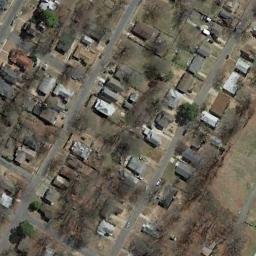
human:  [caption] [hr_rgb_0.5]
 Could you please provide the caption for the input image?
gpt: There are many buildings of different shapes and sizes in medium residential area .

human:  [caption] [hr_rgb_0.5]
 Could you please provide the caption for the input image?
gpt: There aren't many houses in the mid-sized area .

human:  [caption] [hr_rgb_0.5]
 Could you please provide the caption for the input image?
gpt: The medium residential is on the bare land next to the road .

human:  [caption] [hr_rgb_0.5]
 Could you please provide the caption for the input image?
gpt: The dense medium residential area has lots of neatly arranged houses and some bare trees .

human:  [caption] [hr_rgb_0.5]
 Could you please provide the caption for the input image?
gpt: There are many buildings and brown trees on the medium residential area .